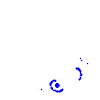
Particle: pion